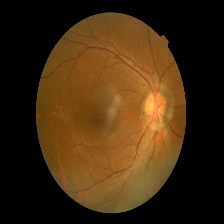
Diabetic retinopathy grade: Mild